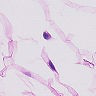
Metastatic tissue present: no